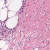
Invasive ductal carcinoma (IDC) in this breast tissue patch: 0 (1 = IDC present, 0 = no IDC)